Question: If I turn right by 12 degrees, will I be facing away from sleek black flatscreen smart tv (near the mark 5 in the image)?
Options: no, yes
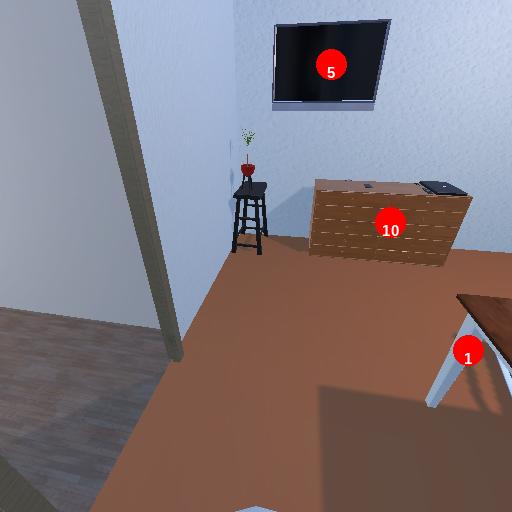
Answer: no